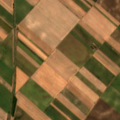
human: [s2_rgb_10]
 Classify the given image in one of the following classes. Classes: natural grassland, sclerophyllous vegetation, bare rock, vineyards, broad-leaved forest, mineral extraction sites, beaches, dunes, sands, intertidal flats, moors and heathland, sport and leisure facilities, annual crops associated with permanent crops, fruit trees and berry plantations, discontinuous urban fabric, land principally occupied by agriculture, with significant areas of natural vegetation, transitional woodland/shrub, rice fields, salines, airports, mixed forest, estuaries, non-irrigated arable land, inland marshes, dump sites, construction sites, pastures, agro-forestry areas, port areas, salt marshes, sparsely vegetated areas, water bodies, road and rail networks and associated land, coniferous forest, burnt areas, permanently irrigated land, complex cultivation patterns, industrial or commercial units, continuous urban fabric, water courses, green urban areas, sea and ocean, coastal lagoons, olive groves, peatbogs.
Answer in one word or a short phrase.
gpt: non-irrigated arable land, land principally occupied by agriculture, with significant areas of natural vegetation